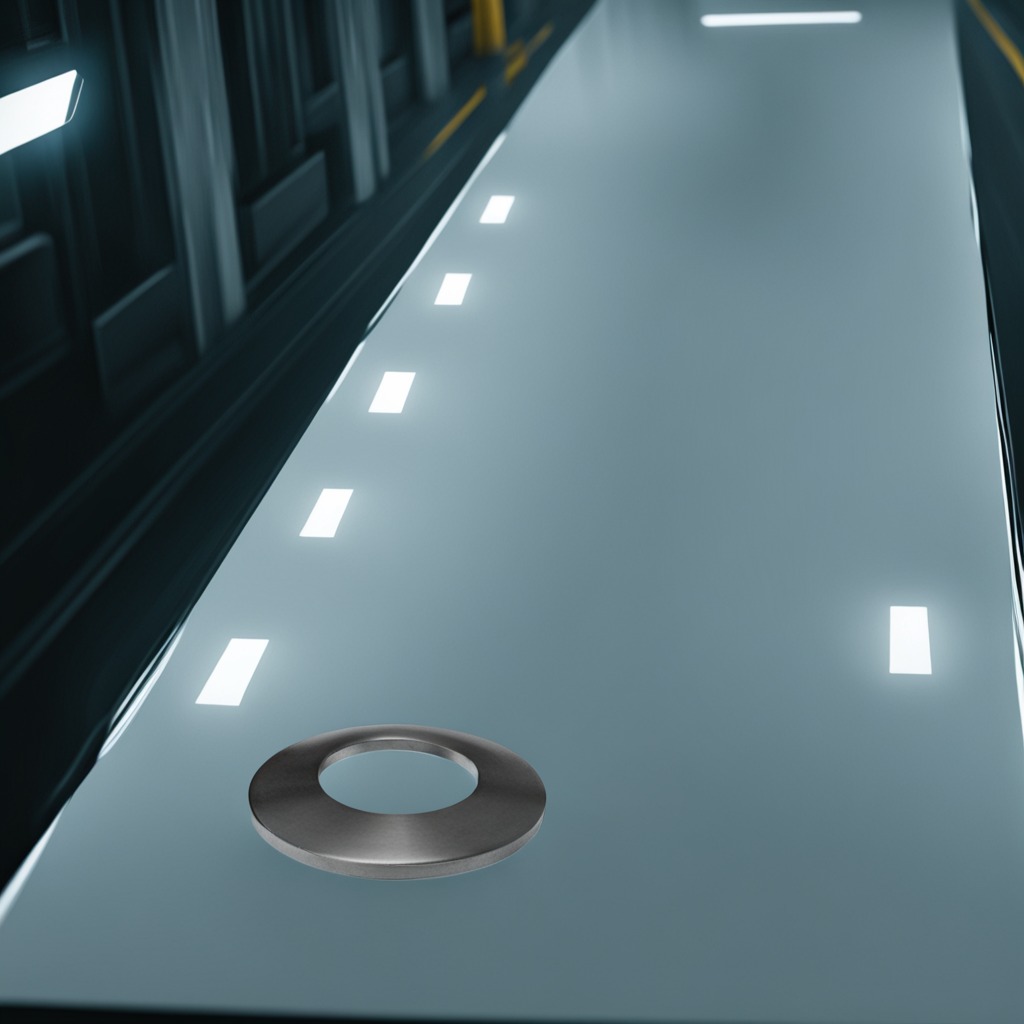
A flat metal washer is lying on a high-gloss table in a ship maintenance bay industrial lighting.